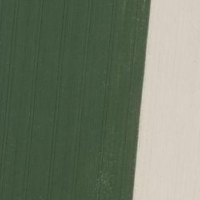
EUNIS habitat code: 52
Species observed at this site:
Impatiens parviflora